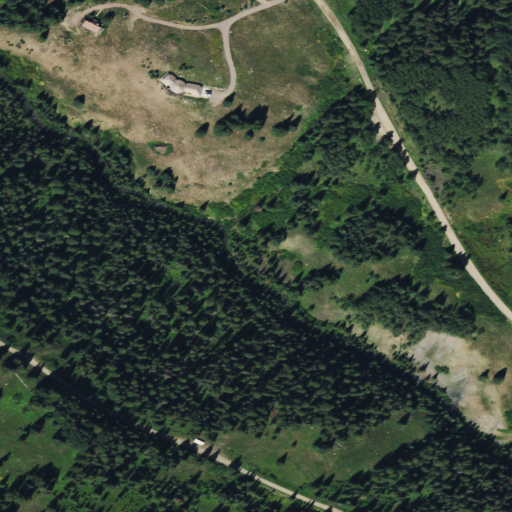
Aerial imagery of valley in Colorado named Groundhog Gulch containing evergreen forest, open development, deciduous forest, grassland, and mixed forest